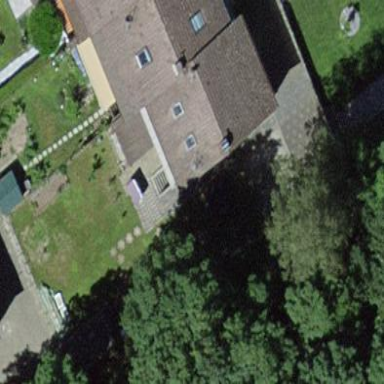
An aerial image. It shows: Gabled roof house.